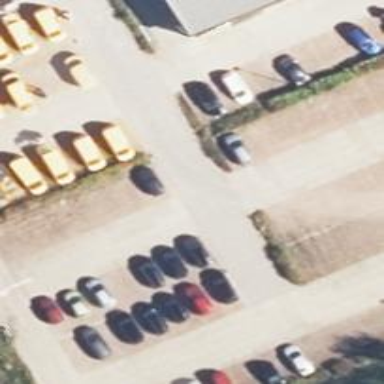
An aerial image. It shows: Road serving as parking aisle.